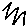
Label: zigzag